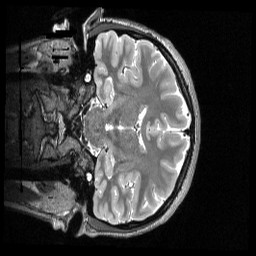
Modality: T2w
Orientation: coronal
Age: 20
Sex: female
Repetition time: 3.2 s
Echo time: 0.563 s